Field crop: maize
Growth stage: 2
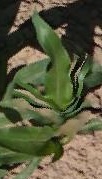
Species: maize